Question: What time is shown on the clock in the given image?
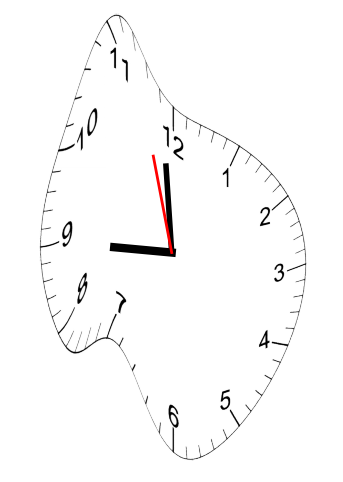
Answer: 08:58:57